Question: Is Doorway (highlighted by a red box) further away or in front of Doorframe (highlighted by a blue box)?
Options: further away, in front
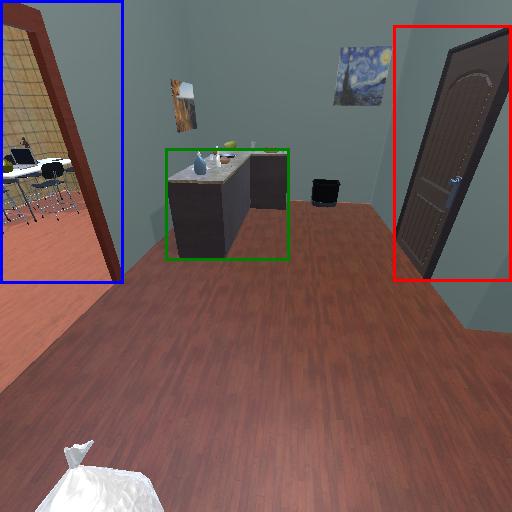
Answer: further away